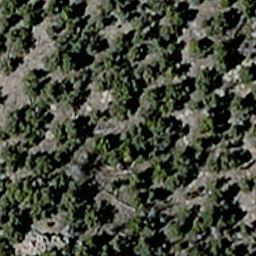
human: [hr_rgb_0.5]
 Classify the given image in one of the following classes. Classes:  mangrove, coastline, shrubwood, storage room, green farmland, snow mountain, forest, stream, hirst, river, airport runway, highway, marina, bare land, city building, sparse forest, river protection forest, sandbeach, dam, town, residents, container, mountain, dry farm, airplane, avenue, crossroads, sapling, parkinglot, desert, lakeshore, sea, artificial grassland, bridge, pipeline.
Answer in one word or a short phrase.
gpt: sparse forest